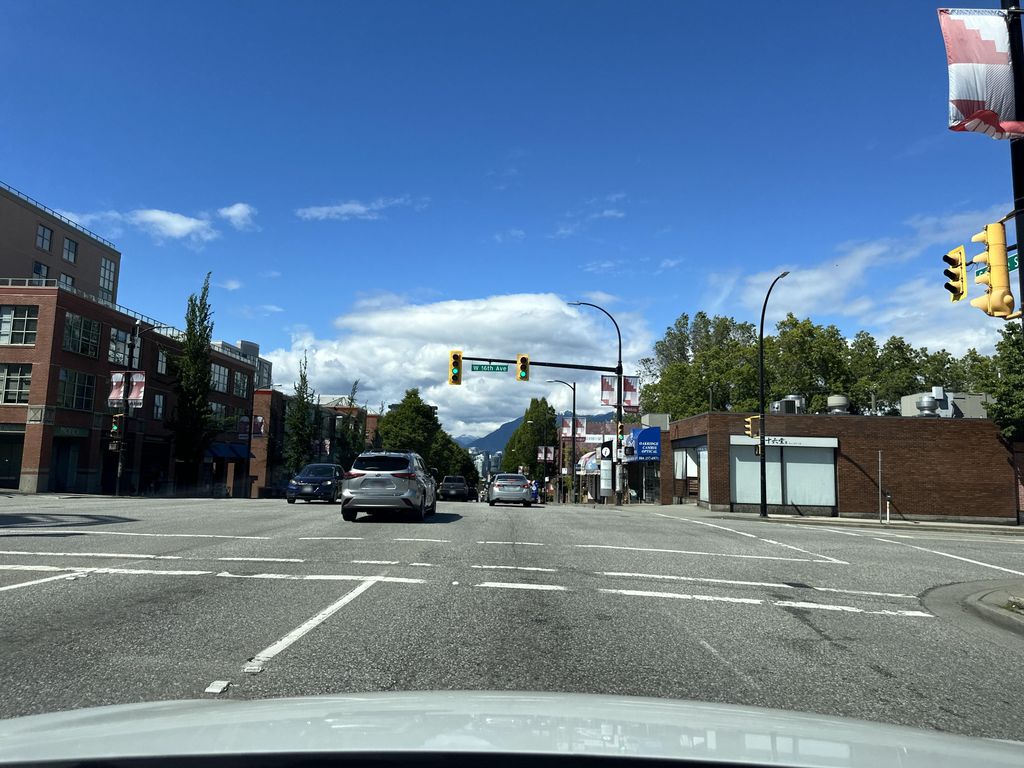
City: vancouver